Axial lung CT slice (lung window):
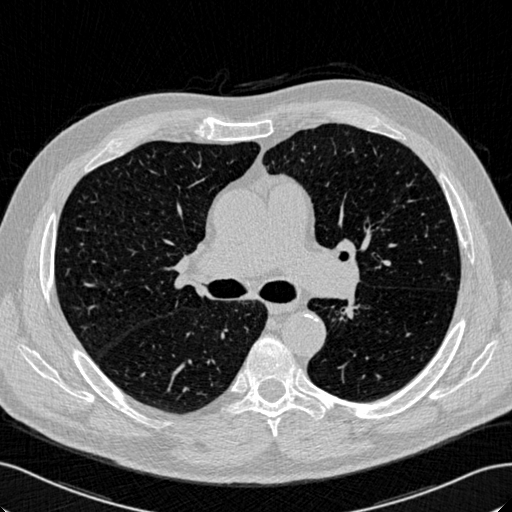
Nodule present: no